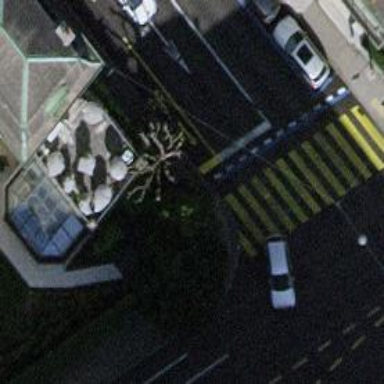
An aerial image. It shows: Kerb barrier.